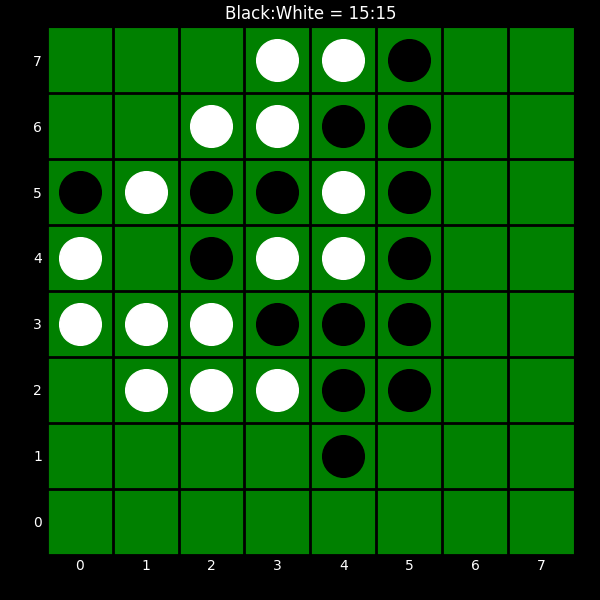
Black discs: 15
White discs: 15